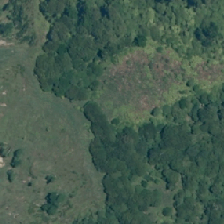
Land cover: broadleaved_indigenous_hardwood